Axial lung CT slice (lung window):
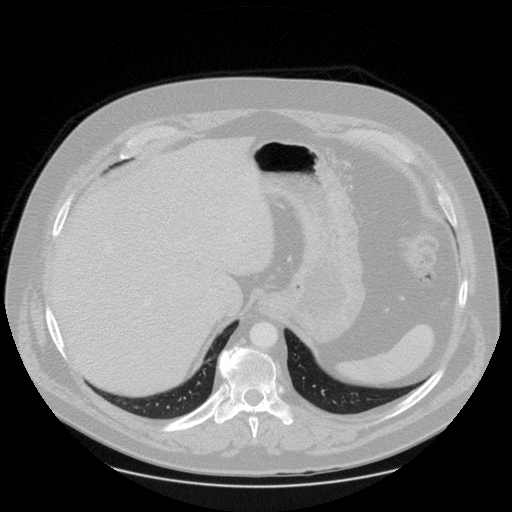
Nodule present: no